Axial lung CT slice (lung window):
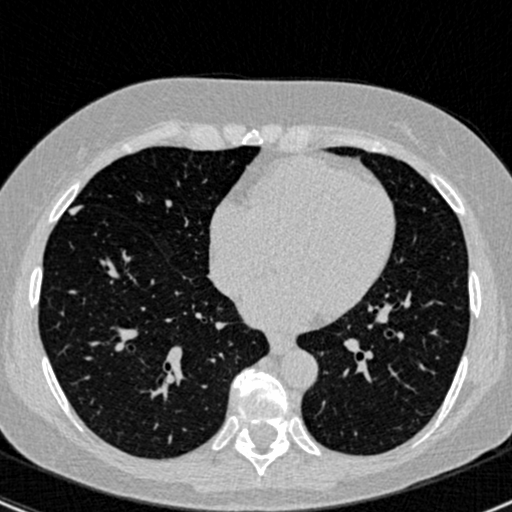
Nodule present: yes
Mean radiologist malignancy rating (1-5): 3.333